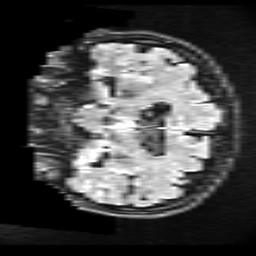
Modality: FLAIR
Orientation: coronal
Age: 25
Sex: female
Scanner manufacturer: ge
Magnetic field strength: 3 T
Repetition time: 11 s
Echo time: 0.1497 s